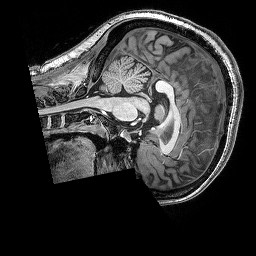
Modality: T1w
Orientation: sagittal
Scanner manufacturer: siemens
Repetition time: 2.5 s
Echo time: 0.00345 s